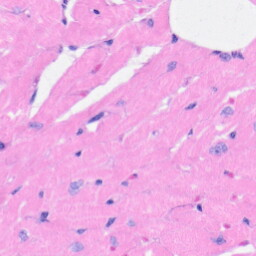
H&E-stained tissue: Heart